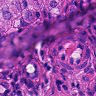
Metastatic tissue present: yes